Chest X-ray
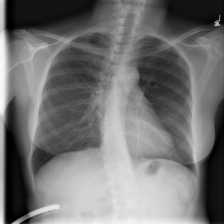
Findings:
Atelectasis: negative
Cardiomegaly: negative
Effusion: negative
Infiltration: negative
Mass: negative
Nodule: positive
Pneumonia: negative
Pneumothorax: negative
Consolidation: negative
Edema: negative
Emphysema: negative
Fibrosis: negative
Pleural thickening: negative
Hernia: negative